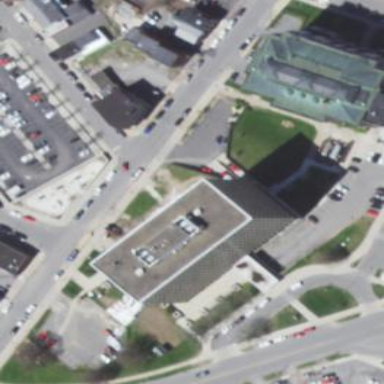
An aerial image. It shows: Government office building.